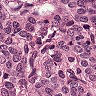
Metastatic tissue present: yes